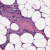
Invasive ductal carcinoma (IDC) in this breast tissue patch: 1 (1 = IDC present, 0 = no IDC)